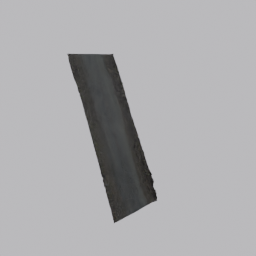
Label: nature